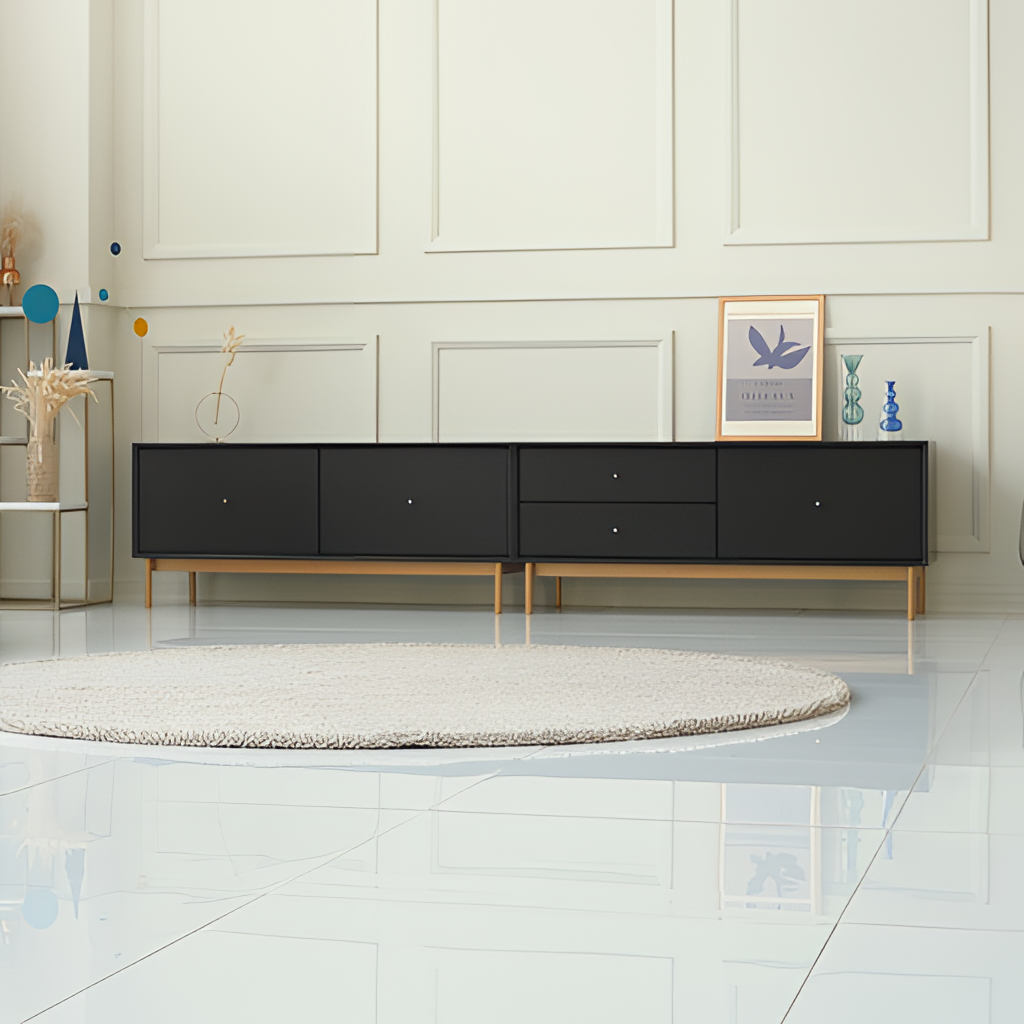
living room, black wood tv console, modern, tile flooring, with large square pattern, wood panel wallpaper, with geometric pattern